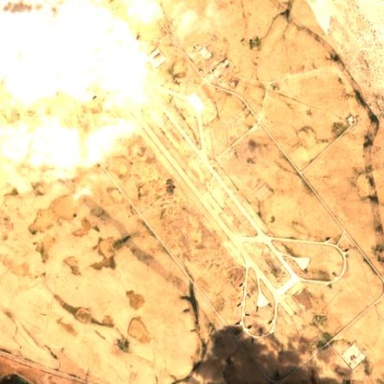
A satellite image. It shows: Military airfield located within larger aerodrome area.